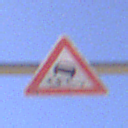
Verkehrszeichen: SchleuderOderRutschgefahr
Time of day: MorningAfternoon
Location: Outdoor (Nature)
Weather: Clear
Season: NotSpecified
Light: Natural